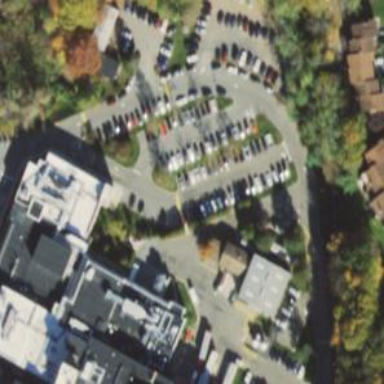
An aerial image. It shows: Parking space.